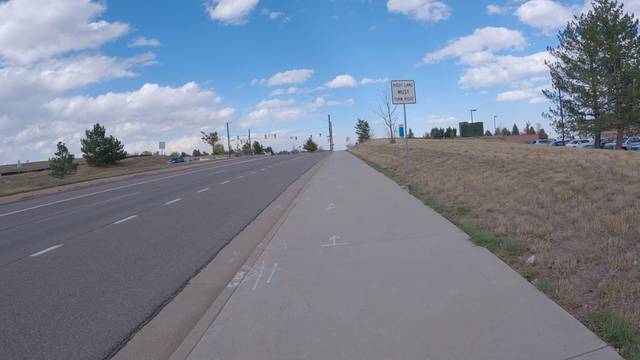
Region: United States
Coordinates: 39.597, -105.11